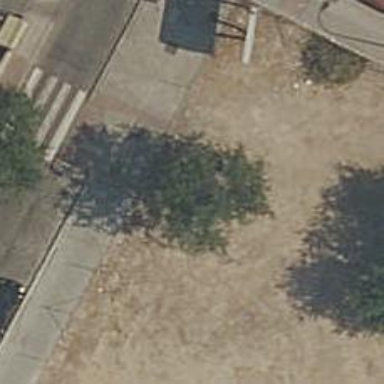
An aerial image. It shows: Urban tree with broadleaved evergreen leaves.